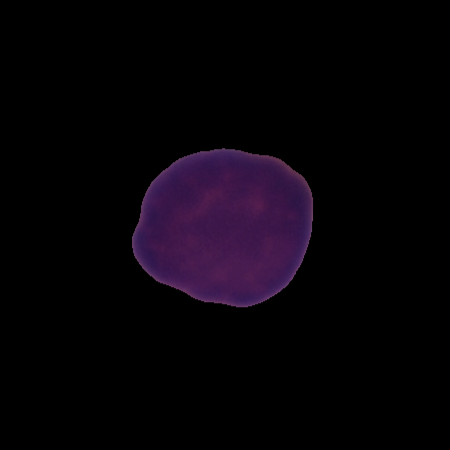
Label: healthy